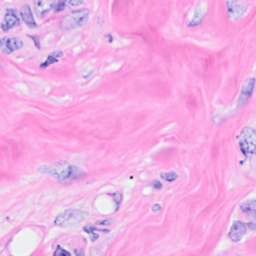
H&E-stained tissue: Breast